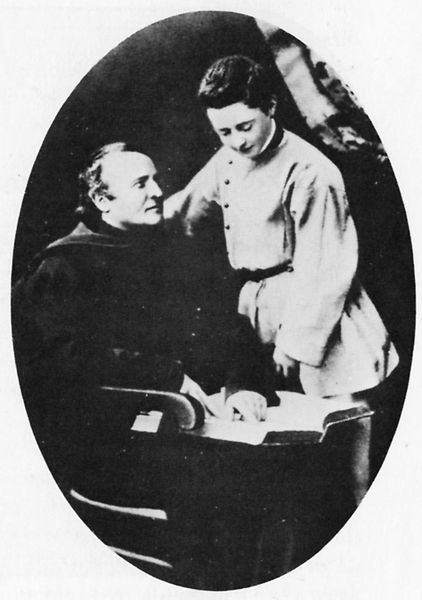
Titel: Père d'Alzon und Paulin Garnier
Künstler: Andrè Adolphe Eugené Disdéri
Standort: Rom
Institution: Archivi-Assunzionisti
Schlagwörter: dunkel, hand, kopf, mann, schatten, weiß, menschen, sitzen, fenster, finger, frau, frisur, geste, grau, haar, hell, hintergrund, kleid, licht, mund, männer, nase, ohr, profil, raum, schwarz, stirn, stuhl, blick, gürtel, alt, anzug, hose, jacke, jung, arm, augen, bibel, diener, gesicht, kragen, stehen, bild, hände, portrait, porträt, schauen, vorhang, geistlicher, gewand, haare, kutte, mantel, sessel, sitzend, stehend, familie, kind, paar, vater, kinn, knopf, kontrast, locken, ohren, oval, rund, liebe, lehne, sitz, lehrer, unterricht, russland, glatze, lesen, sitzt, junge, knie, zeigen, knöpfe, foto, fotografie, photographie, knabe, krank, buch, bub, schwarz weiss, uniform, anschauen, halbglatze, photo, kontraste, ehepaar, prister, jüngling, pfarrer, schreiben, priester, knopfreihe, mönch, leser, lesend, schüler, aufgeschlagen, fotographie, sohn, vorlesen, kapuze, anblicken, lehren, gewnad, offenes buch, zeigt, album, vater und sohn, überbelichtung, fotogrsafie, obershenkel, passe partout, roosevelt, vster und sohn